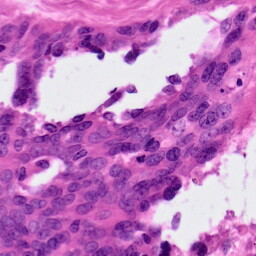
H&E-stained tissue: Ovarian